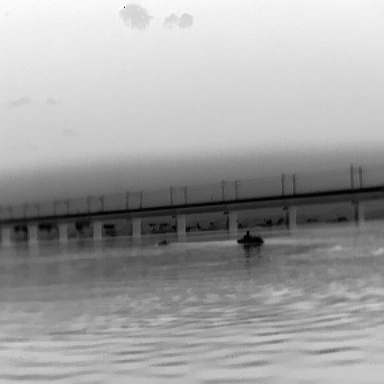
There is a warship in the infrared image.